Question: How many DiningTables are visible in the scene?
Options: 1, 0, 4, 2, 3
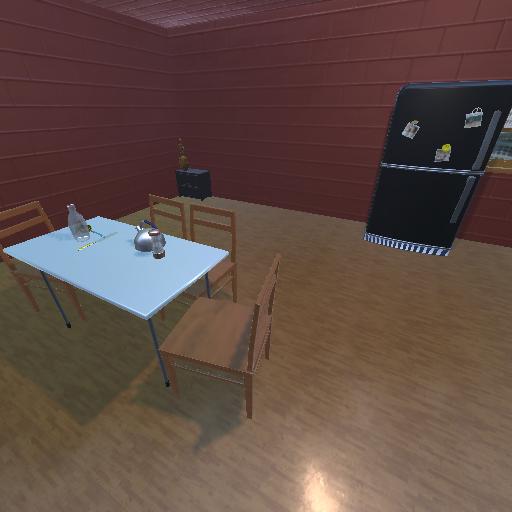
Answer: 1